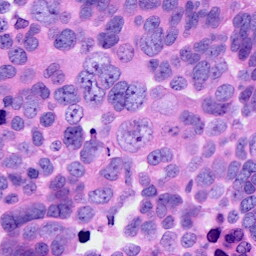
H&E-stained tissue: Ovarian